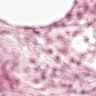
Metastatic tissue present: no